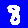
Digit: 8